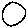
Label: circle